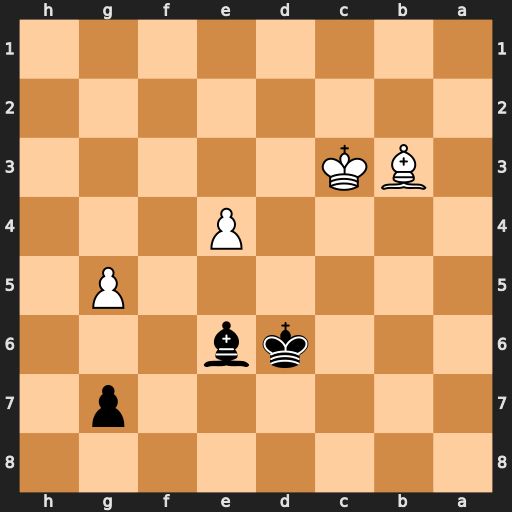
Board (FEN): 8/6p1/3kb3/6P1/4P3/1BK5/8/8
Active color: b
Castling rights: -
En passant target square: -
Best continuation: Bxb3 Kxb3 Ke5